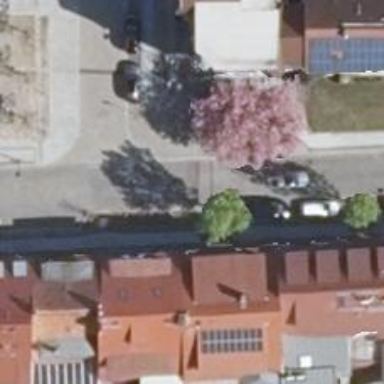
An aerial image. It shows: Residential road with speed hump for traffic calming.